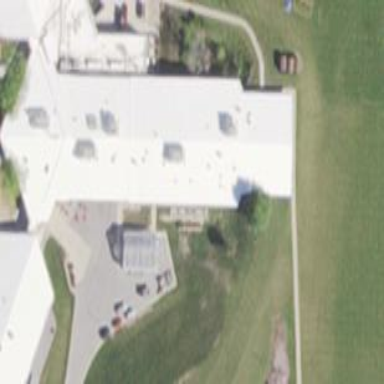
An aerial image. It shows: School building.